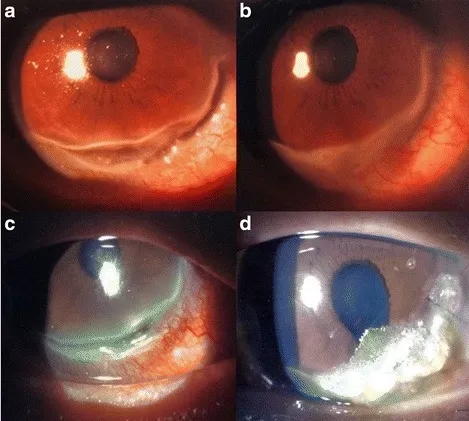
Slit lamp photographs. A; Right eye showing 80% peripheral corneal thinning at the time of presentation; b Corneal thinning improved to 60% after increasing systemic corticosteroid dosage; c severe corneal thinning and perforation was noted after tapering of systemic corticosteroids and presented with right eye severe corneal thinning; d Cyanoacrylate glue applied to the area of right eye corneal perforation.
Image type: ophthalmic_imaging (slit_lamp_photograph)